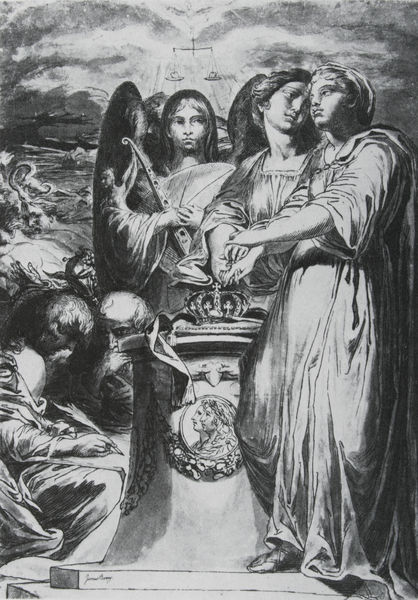
Titel: Studie für "The Act of Union between Great Britian and Ireland"
Künstler: James Barry
Standort: London
Institution: British Museum
Schlagwörter: dunkel, feder, flügel, gemälde, gott, hand, himmel, mann, meer, schatten, wasser, weiß, wolken, frauen, landschaft, menschen, mädchen, frau, geste, grau, kleid, licht, mund, männer, nase, schwarz, säule, zeichnung, blick, bart, gericht, gesichter, augen, blicke, falten, gesicht, sockel, taube, bildnis, hände, signatur, gewand, gewänder, kind, musik, krone, kinder, rund, engel, früchte, schrift, wellen, düster, alter mann, jungen, kette, grafik, graphik, unwetter, kissen, könig, thron, falte, podest, junge, doppelporträt, waage, greis, medaillon, kreuz, strahlen, denkmal, schwarzweiss, radierung, stich, schlange, kranz, göttin, altar, gestalten, pult, ehe, gerechtigkeit, schreiben, mystisch, krönung, hochzeit, laute, harfe, emblem, maria, erzengel, schwur, drachen, schreibfeder, stele, heirat, priesterin, genien, priesterinnen, iustitia, waagschalen, gelübde, versprechen, heimsuchg, versinnbildlichung, heimlichkeit, eidgrafik, sanadle, gerecht, jusititia, aaltar, königsinsignien